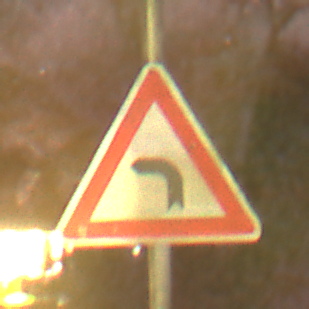
Verkehrszeichen: KurveLinks
Umgebung: Outdoor, Suburban
Tageszeit: Night
Wetter: Clear
Licht: Artificial
Jahreszeit: NotSpecified
Kontrast: HighContrast